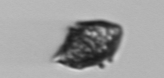
Label: Kryptoperidinium_triquetrum